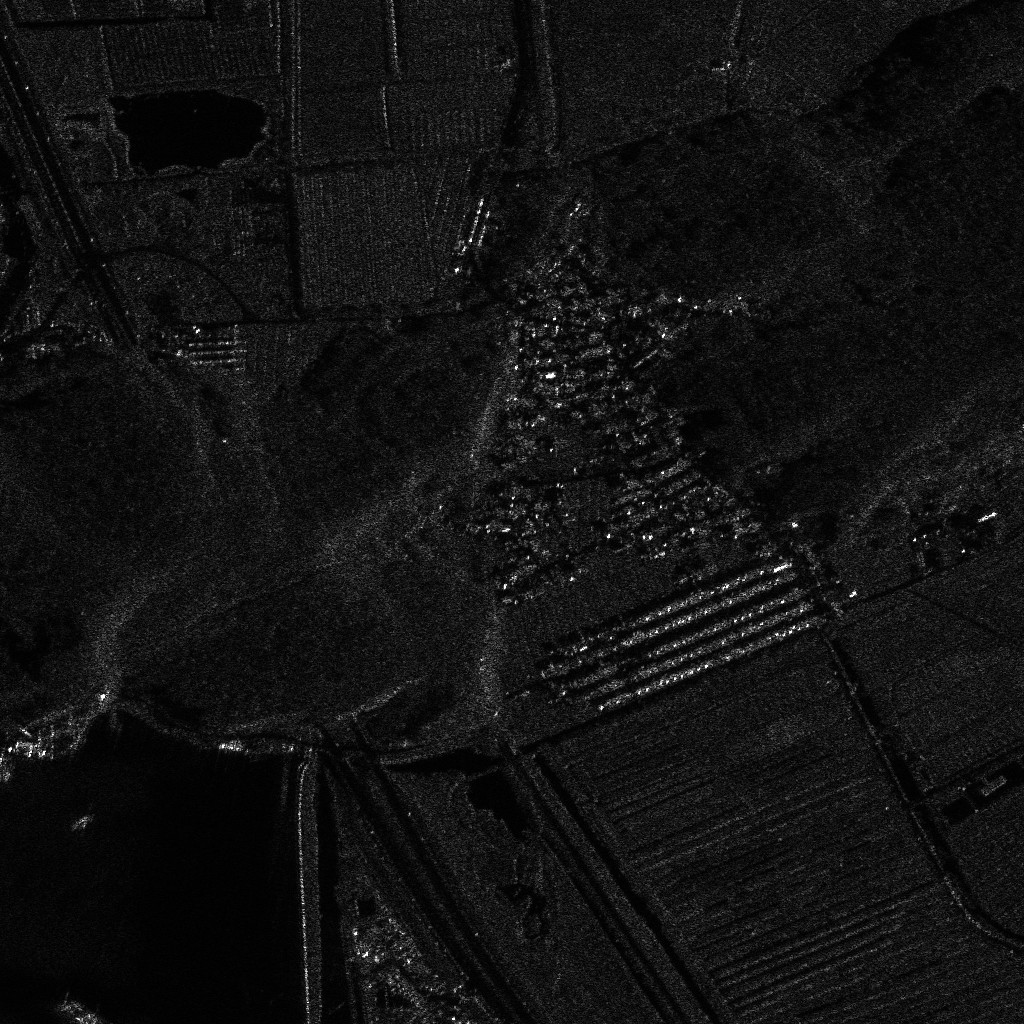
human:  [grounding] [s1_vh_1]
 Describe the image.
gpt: In the satellite image, there is  <ref>2 small fishing </ref> <box>[[6, 98, 10, 99, 41], [5, 99, 9, 99, 41]]</box> located at bottom left.